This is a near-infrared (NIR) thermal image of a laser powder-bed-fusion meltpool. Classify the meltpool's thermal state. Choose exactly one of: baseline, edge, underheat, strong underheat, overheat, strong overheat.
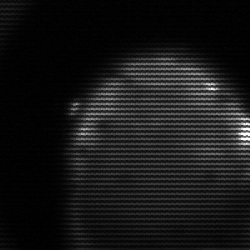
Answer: edge